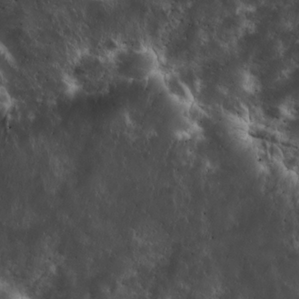
Label: non_frost